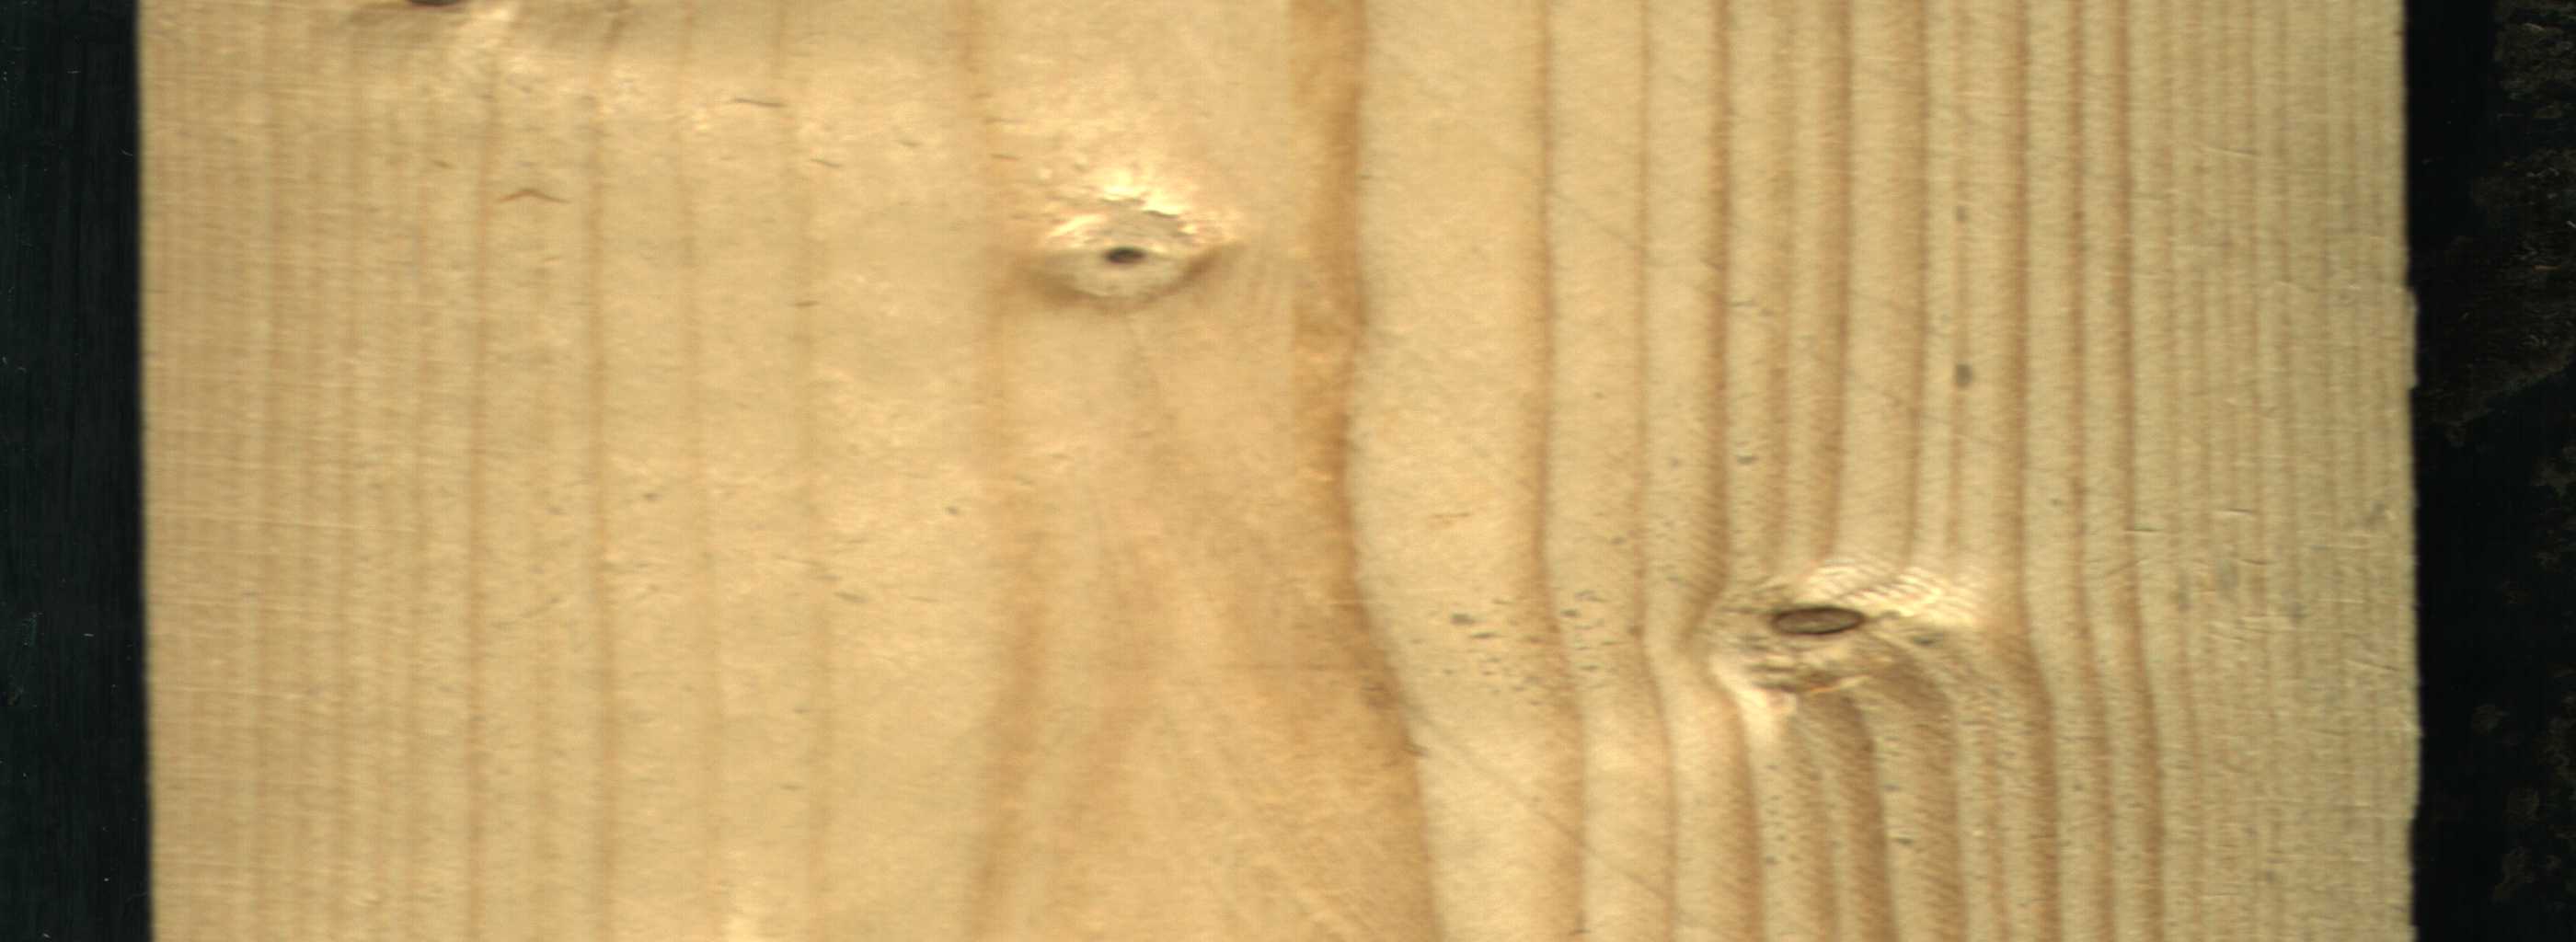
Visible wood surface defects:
Dead_Knot
Live_Knot
Live_Knot